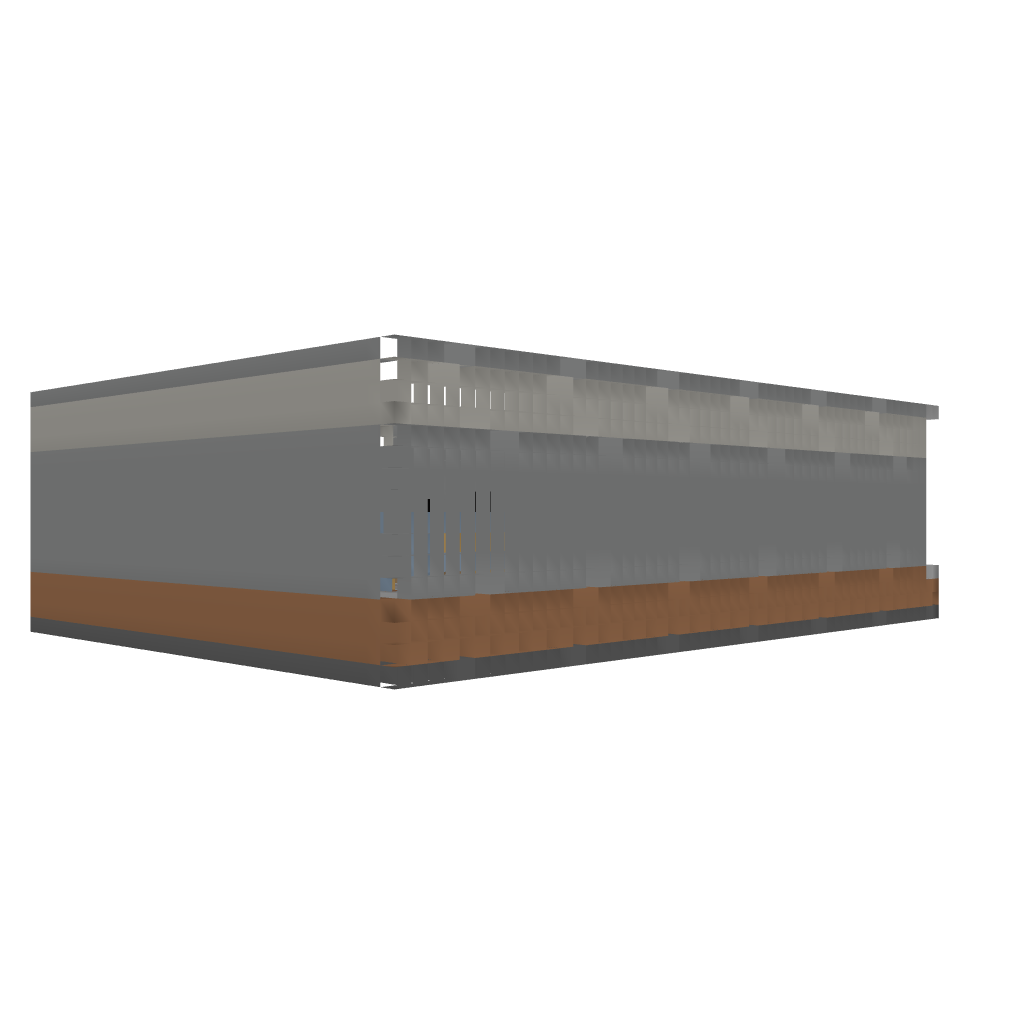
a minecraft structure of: Working Horse Race Stadium